Question: I try to use FTP server on Windows Server 2012 and in the configuration i try to test the port (21) on a client machine by doing the command ms dos:
'''
telnet 192.168.0.2 21
'''
I have installed the telnet on my windows client and i have installed also the IIS and FTP service on windows 2012 and i checked that the FTP services is autorized by the firwall and all are good.
But at every time , when i try to do : telnet 192.168.0.2 21 + enter it told me that is impossible to do the connexion on the port 21.
in the config of the firewall

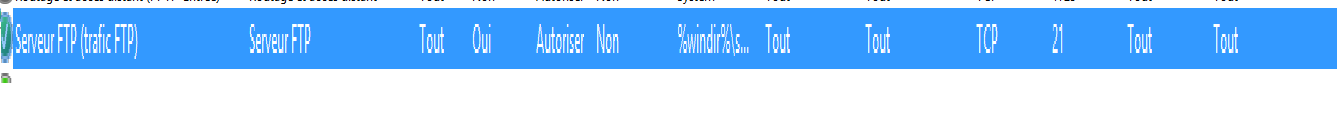
Answer: Try disabling your windows firewall and/or antivirus